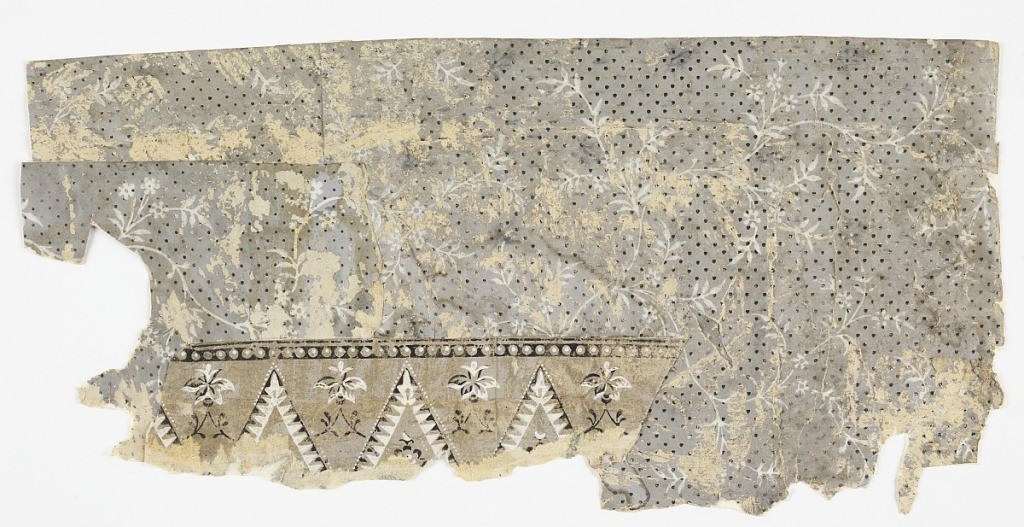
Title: Sidewall
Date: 1750–1800
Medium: Block-printed on handmade paper
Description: On gray ground, fill of black dots, small scale pattern of meandering vine, foliage and flowers over-printed in white. Fragments of grey paint along edges on reverse.